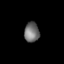
Tissue: lung
Cell type: Myeloid cells
Senescence score: 0.5614
Nuclear area (px): 292
Mean DAPI intensity: 111.866